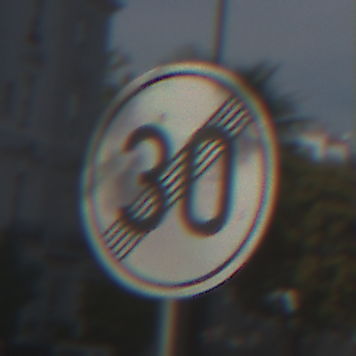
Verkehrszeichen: EndeGeschwindigkeit30
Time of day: MorningAfternoon
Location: Outdoor (Urban)
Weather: PartlyCloudy
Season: NotSpecified
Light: Natural